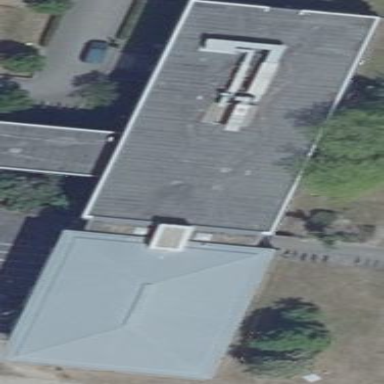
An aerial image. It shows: University building with flat roof.